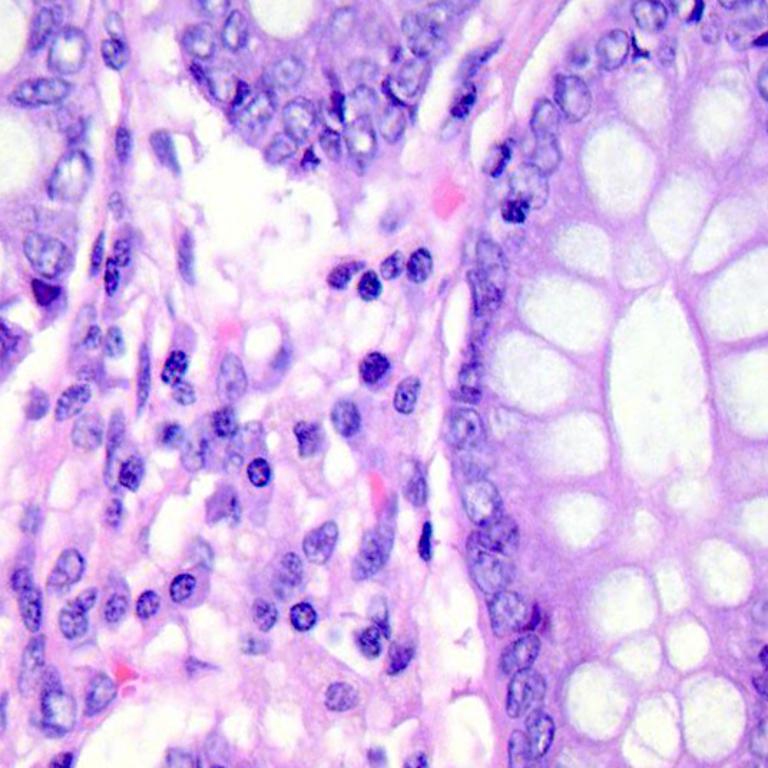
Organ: colon
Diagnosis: benign